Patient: sex F, age 61
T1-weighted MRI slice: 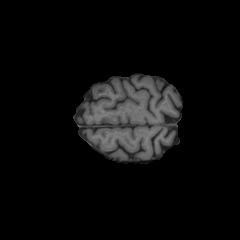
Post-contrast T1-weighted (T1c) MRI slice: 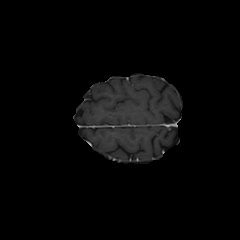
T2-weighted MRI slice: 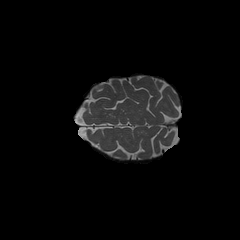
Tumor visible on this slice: no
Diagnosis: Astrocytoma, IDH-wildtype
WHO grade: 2